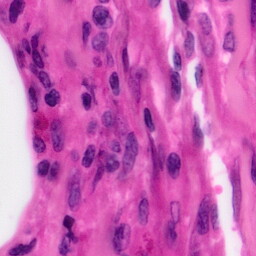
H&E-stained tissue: Pancreatic